Field crop: maize
Growth stage: 1
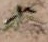
Species: atriplex